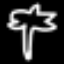
Label: palm tree